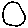
Label: circle